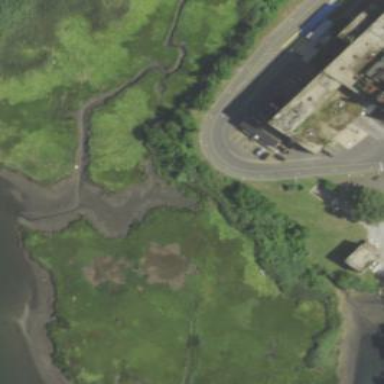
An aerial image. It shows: Marshy wetland area.